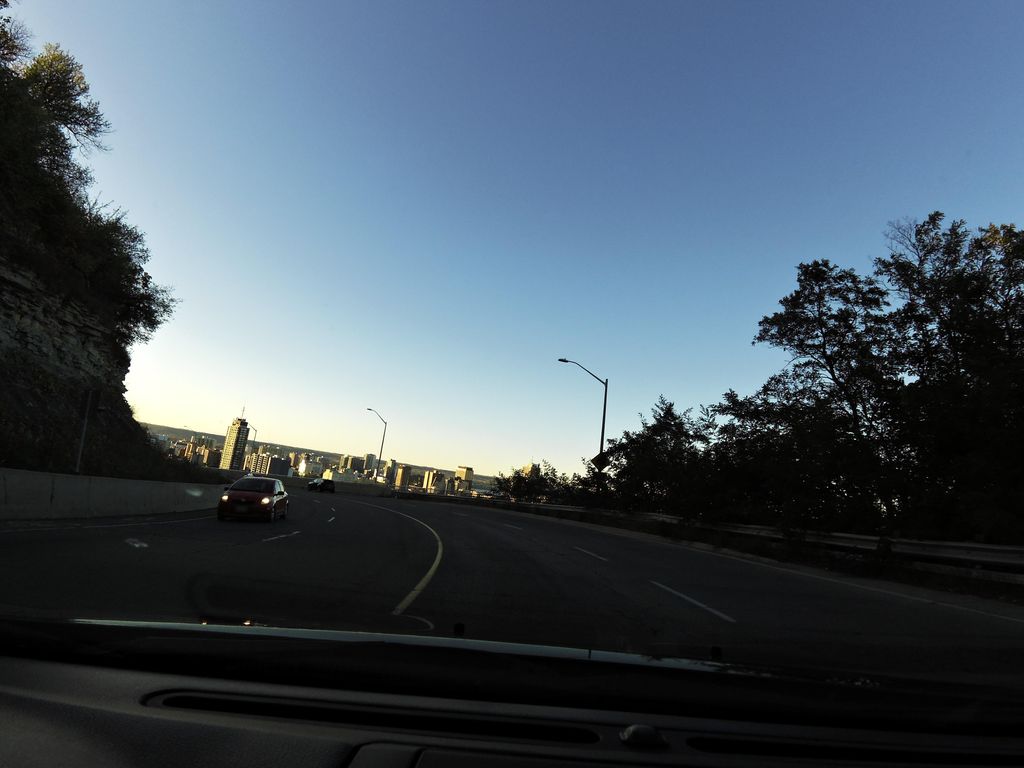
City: hamilton